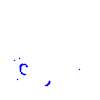
Particle: kaon